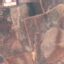
Land use / land cover: PermanentCrop